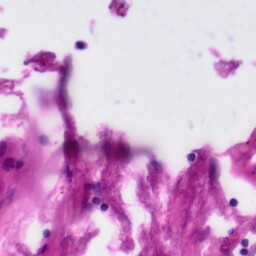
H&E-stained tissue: Tonsil